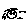
Label: sun